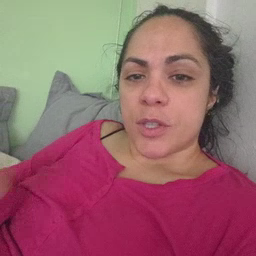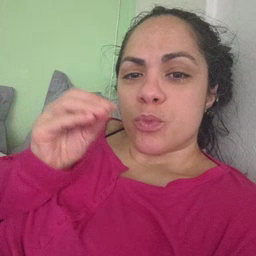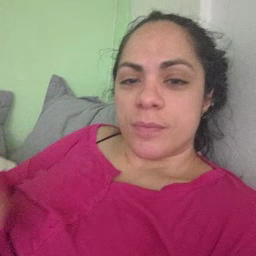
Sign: kiss